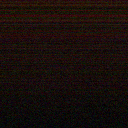
Screen state: off